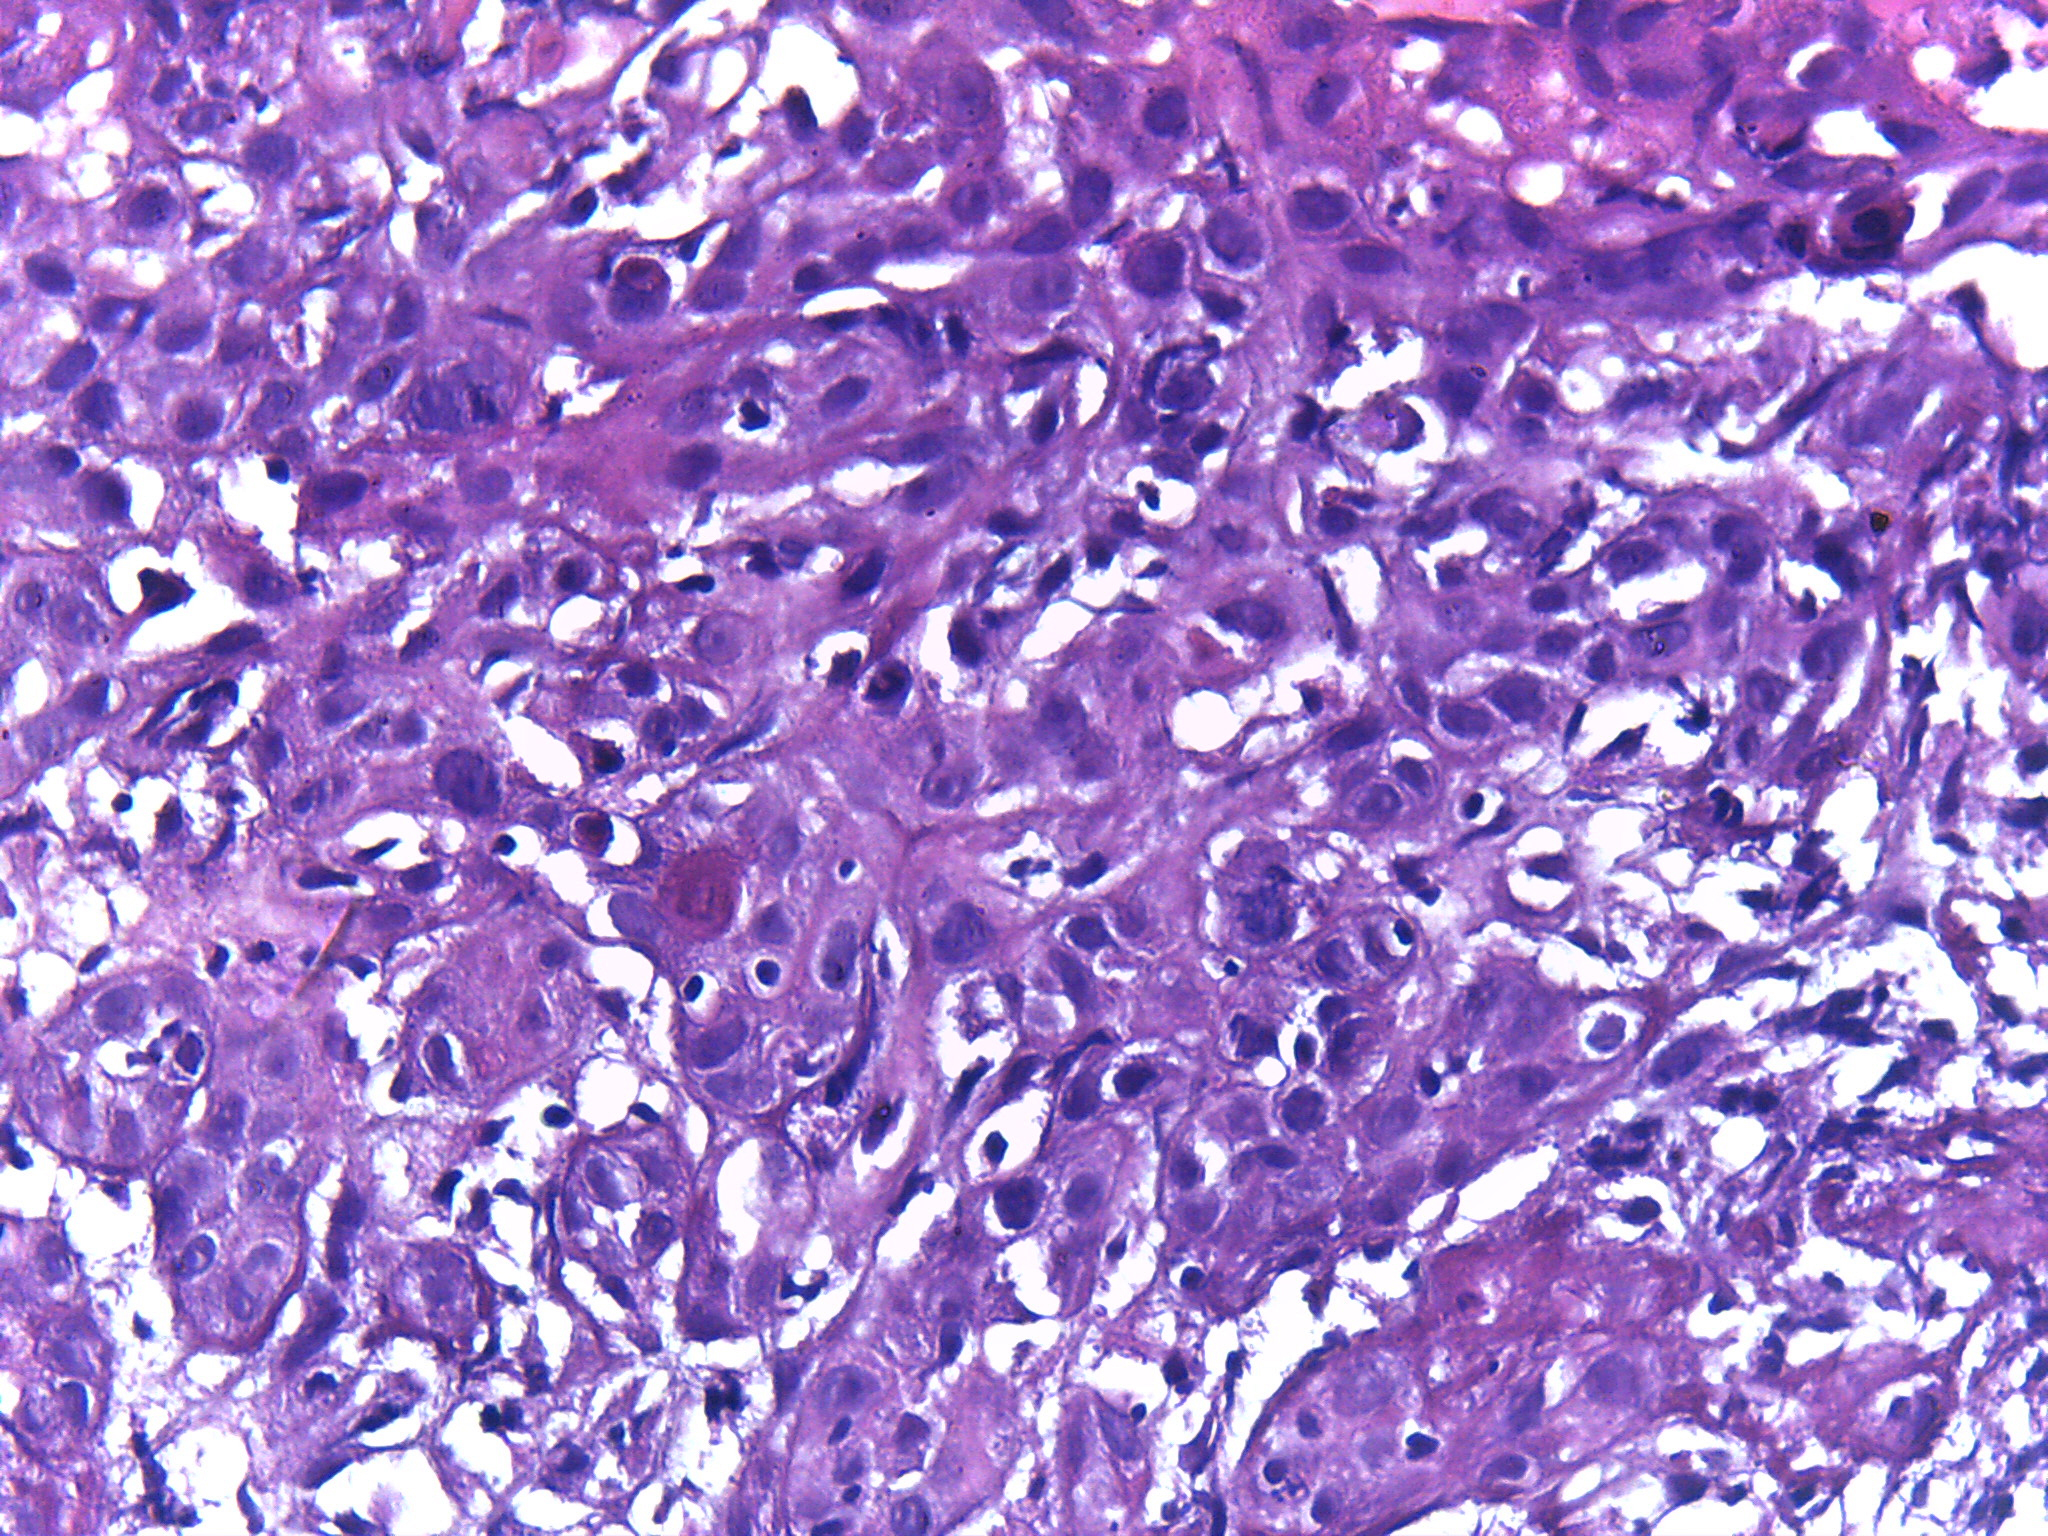
Diagnosis: OSCC